Field crop: maize
Growth stage: 2
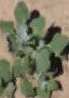
Species: chenopodium